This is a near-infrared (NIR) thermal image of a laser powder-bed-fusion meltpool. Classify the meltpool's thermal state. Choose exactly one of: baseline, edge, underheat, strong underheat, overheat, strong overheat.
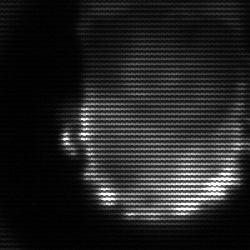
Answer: baseline